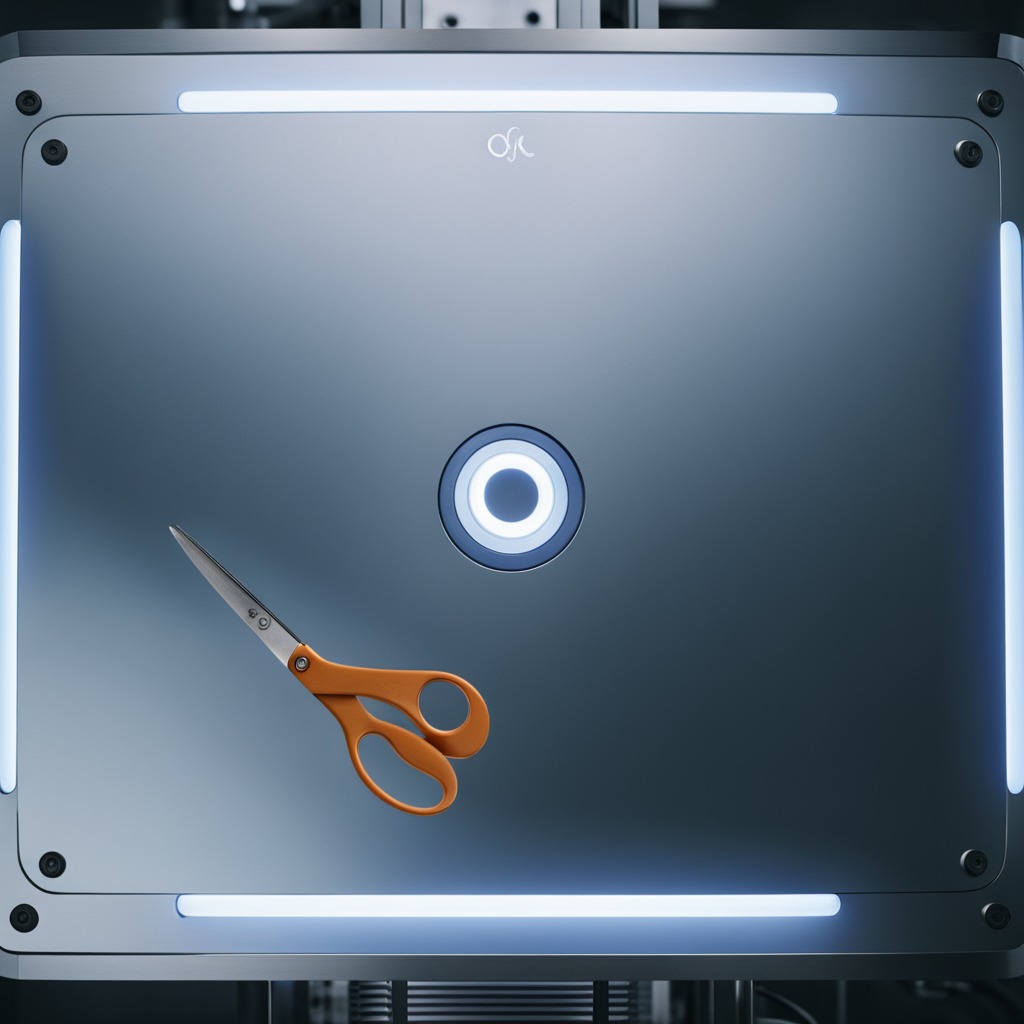
A scissor is lying on a metal table in a machine shop under fluorescent lights.